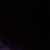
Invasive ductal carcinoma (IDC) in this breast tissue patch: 0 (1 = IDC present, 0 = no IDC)